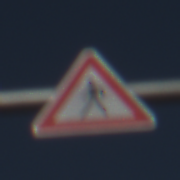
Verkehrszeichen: FussgaengerRechts
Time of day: MorningAfternoon
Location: Outdoor (Nature)
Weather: Clear
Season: NotSpecified
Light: Natural